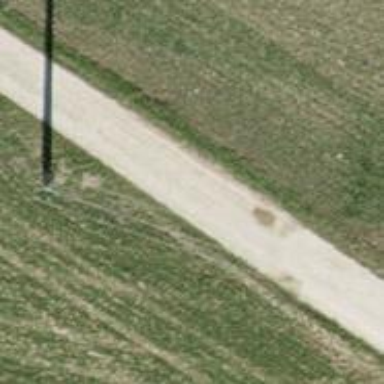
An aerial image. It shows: Agricultural track with grade 3 track type. Suitable for agricultural vehicles such as motorcars.